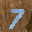
Label: 7